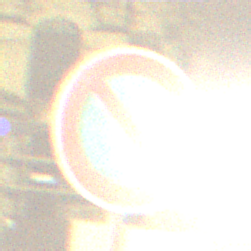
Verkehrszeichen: EingeschraenktesHalteverbot
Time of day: Night
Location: Outdoor (Urban)
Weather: Overcast
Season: NotSpecified
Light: Artificial